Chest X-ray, AP view. Patient: 27 years old, sex M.
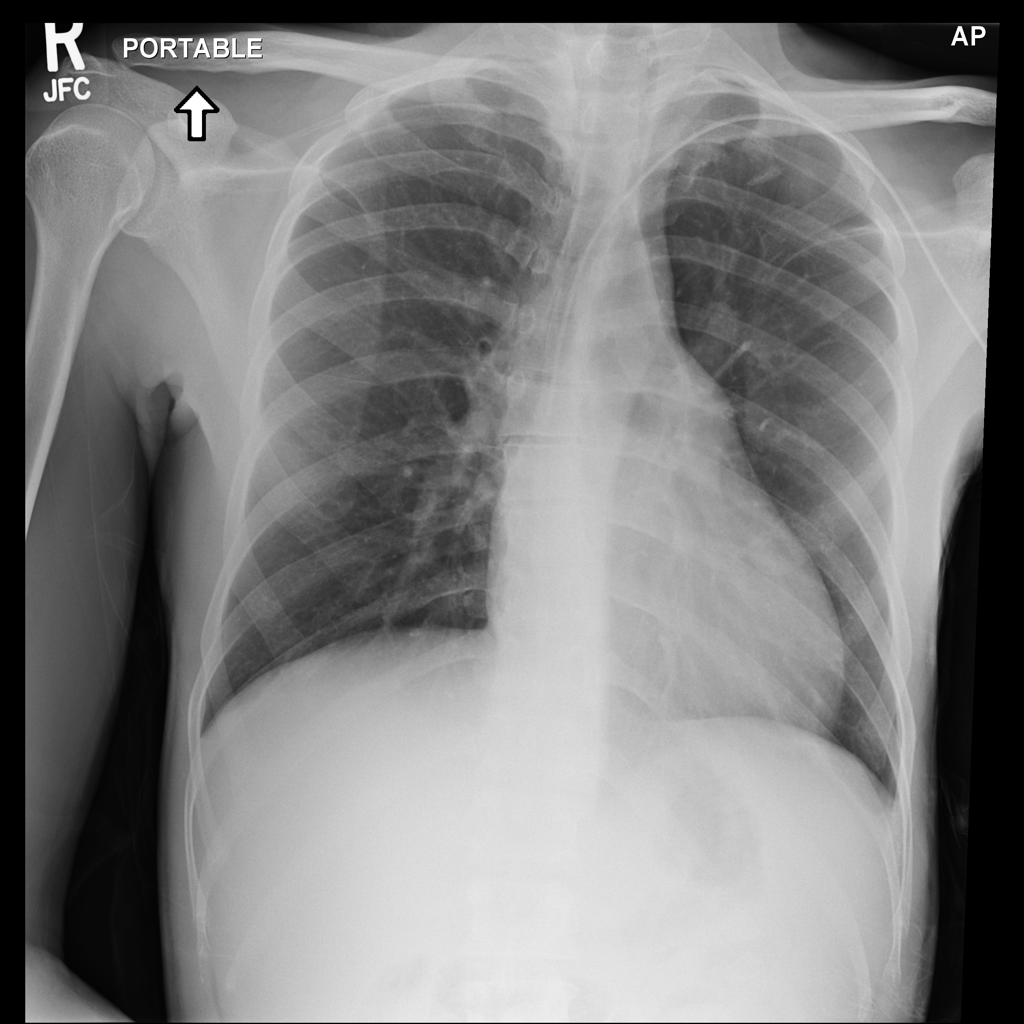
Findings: No Finding